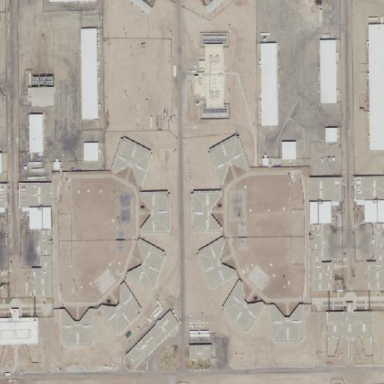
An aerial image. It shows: Prison facility surrounded by fence.